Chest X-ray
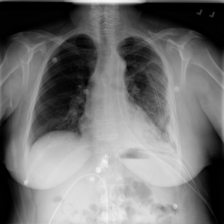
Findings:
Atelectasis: negative
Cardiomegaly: negative
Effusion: negative
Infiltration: positive
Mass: negative
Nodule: negative
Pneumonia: negative
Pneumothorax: negative
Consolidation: negative
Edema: negative
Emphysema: negative
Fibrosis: negative
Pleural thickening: negative
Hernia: negative